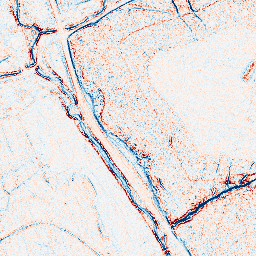
Category: edge_preserving
Decomposition family: anisotropic_diffusion
Decomposition parameters: iterations: 10
kappa: 50
gamma: 0.05
Upsampling method: quartic
Upsampling parameters: scale: 8
Upsampling scale: 8